Interaction volume radius: 5 \u00c5
Interaction volume height: 20 \u00c5
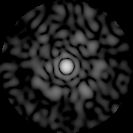
Disorder parameter: 0.8504